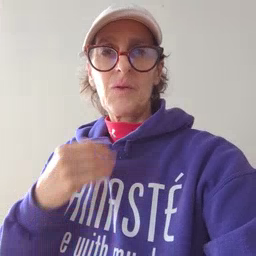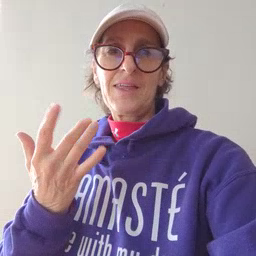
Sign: wait